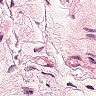
Metastatic tissue present: no